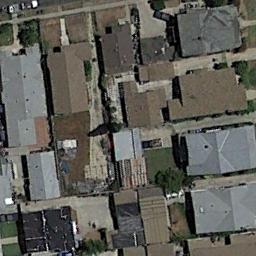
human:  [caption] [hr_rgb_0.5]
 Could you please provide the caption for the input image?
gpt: A dense residential area has some houses of different sizes .

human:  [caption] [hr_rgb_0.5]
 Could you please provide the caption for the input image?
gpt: There are many roads and neatly arranged houses and trees and large lawns in densely populated areas .

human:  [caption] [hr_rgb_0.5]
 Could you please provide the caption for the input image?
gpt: The dense residential is next to some trees and cars .

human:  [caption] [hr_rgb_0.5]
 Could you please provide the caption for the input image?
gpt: The houses in the residential area are next to each other .

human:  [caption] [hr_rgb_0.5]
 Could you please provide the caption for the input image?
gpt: There are some brown and gray buildings on dense residential area .